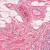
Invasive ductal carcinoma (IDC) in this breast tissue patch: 0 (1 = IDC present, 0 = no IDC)